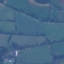
Land use / land cover class: Pasture